Question: I want to see the font like
I want something like as above, what is that, two labels or something else and what font is this ?
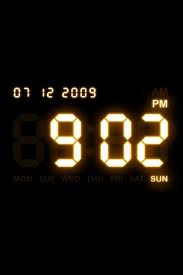
Answer: You can use this
'''
[yourLabel setFont:[UIFont fontWithName:@"DBLCDTempBlack" size:42.0]];
'''